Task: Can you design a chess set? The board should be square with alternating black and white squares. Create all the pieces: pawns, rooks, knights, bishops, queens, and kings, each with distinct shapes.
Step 5039:
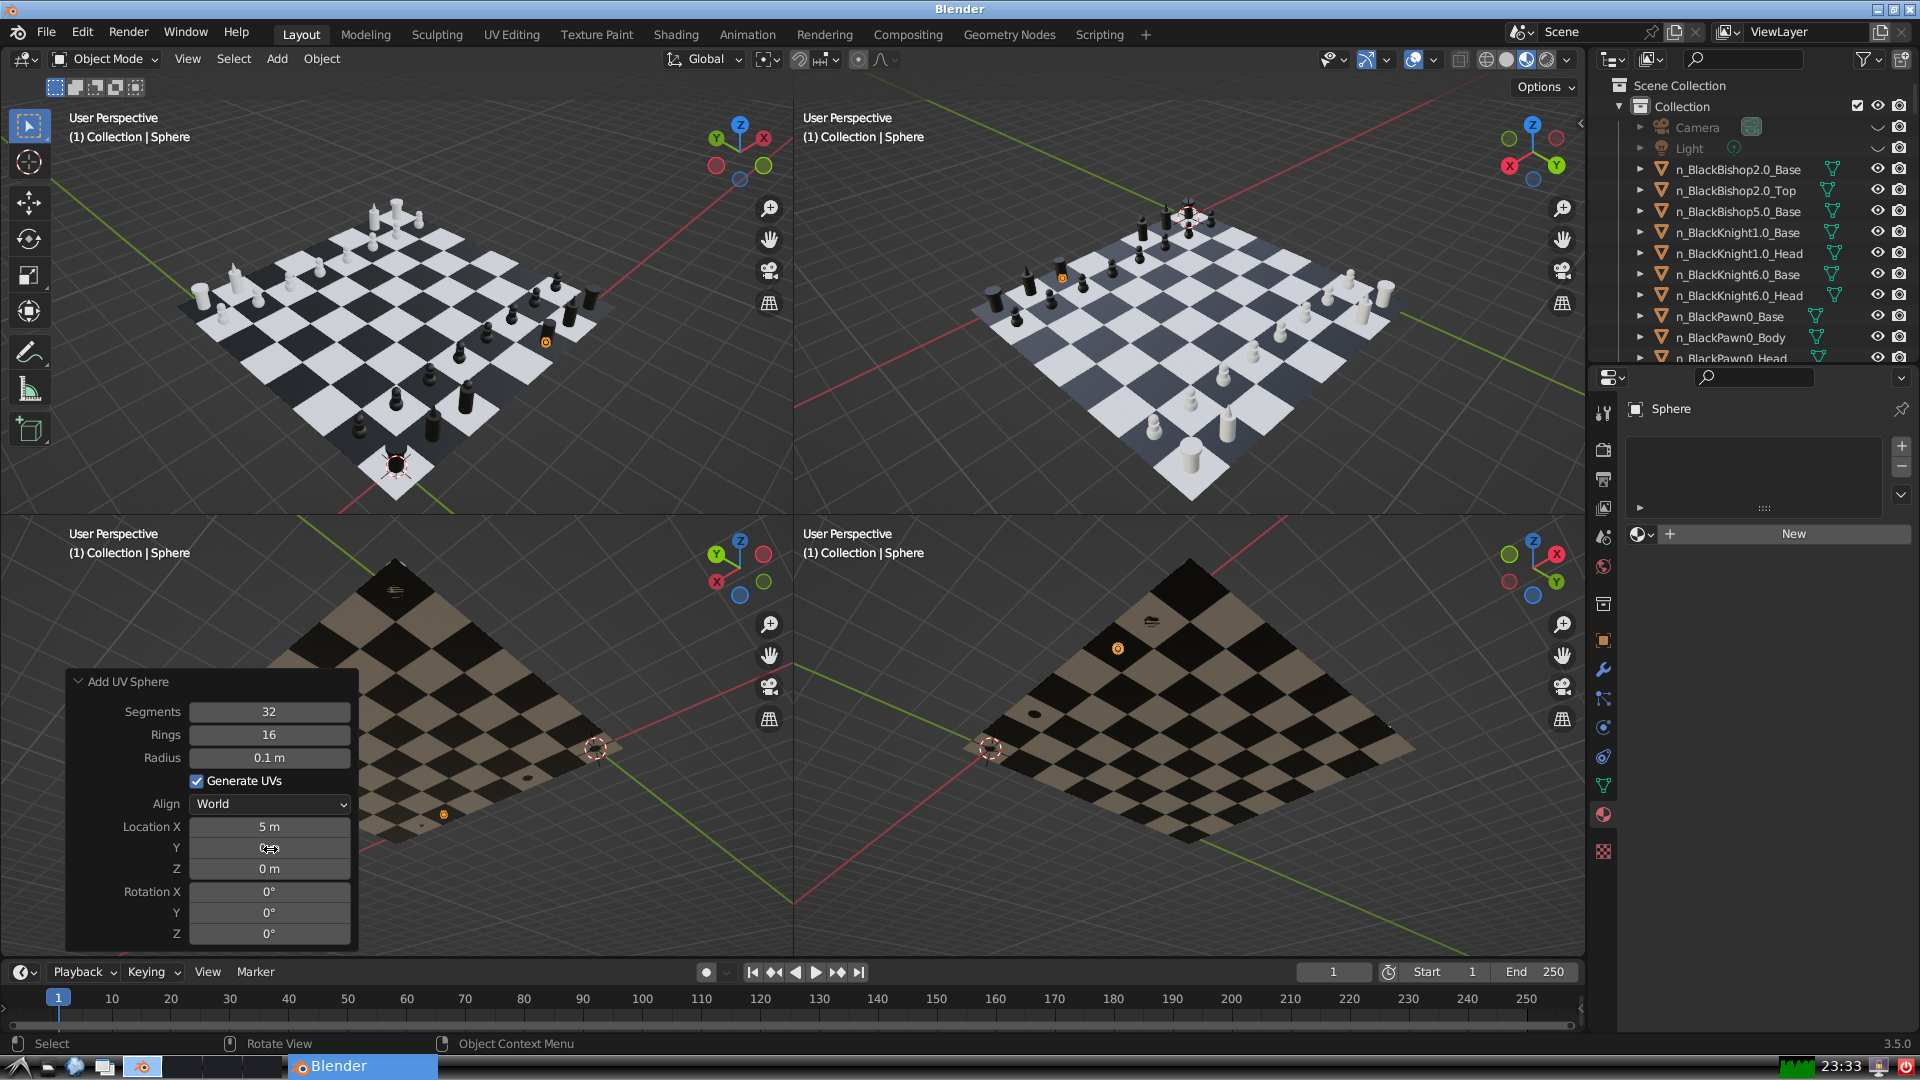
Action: {"mouse_move": [270, 867]}